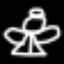
Label: angel